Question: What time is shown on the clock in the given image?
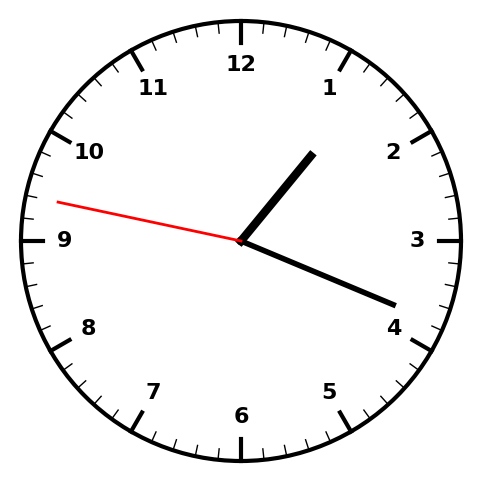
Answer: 01:18:47